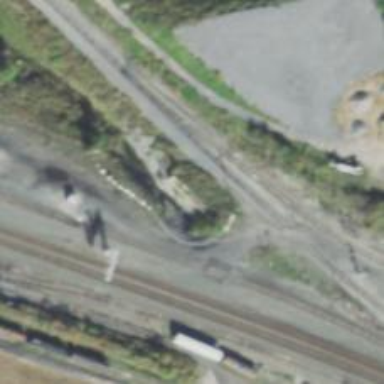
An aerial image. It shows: Abandoned railroad bridge.